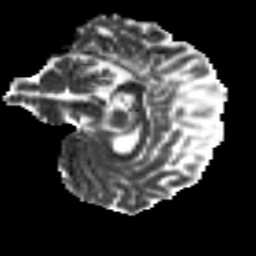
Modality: MD
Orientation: sagittal
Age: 31
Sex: female
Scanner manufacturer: siemens
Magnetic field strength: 3 T
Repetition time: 8.8 s
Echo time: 0.085 s